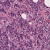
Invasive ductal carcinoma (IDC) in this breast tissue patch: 1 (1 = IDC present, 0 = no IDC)